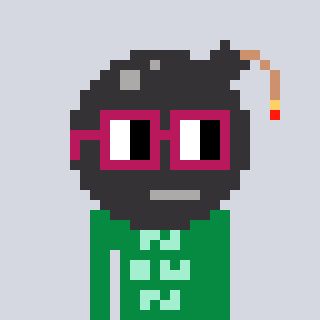
a pixel art character with square dark red glasses, a bomb-shaped head and a green-colored body on a cool background